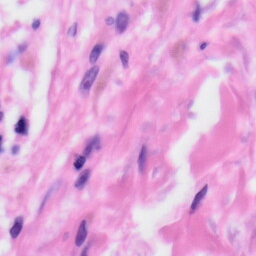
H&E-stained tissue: Skin